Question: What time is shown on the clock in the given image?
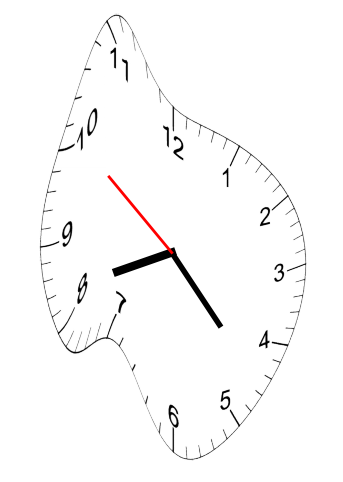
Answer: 08:22:51